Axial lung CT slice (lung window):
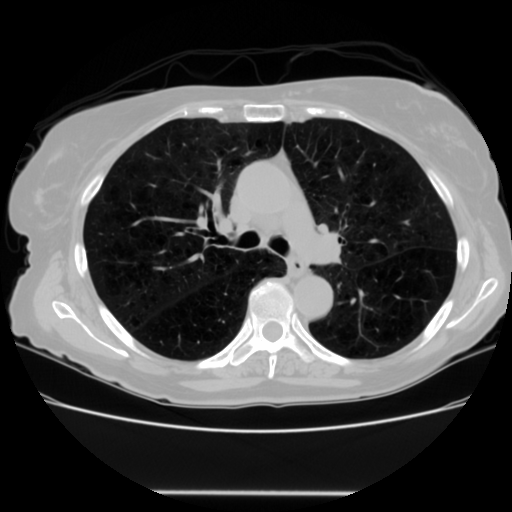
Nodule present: no